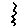
Label: zigzag